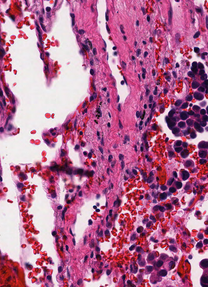
Tumor epithelial tissue: yes
Tumor-associated stroma tissue: yes
Normal tissue: no